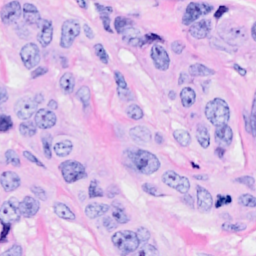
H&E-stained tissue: Breast